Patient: sex M, age 70
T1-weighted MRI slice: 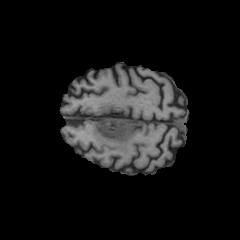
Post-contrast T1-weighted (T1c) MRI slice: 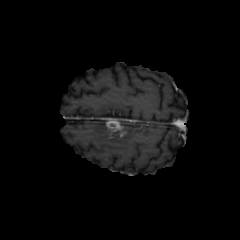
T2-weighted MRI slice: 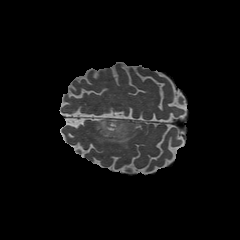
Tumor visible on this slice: yes
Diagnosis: Glioblastoma, IDH-wildtype
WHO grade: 4